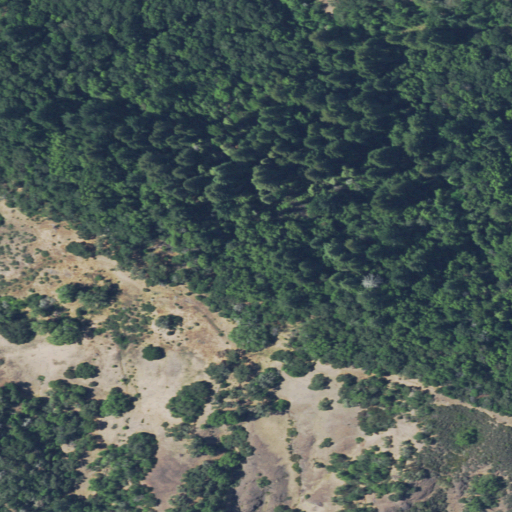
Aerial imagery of ridge(s) in California named Denner Ridge containing evergreen forest, shrub, deciduous forest, grassland, and mixed forest